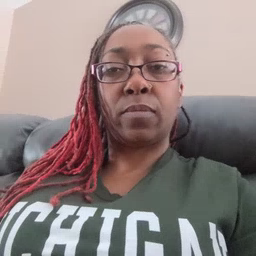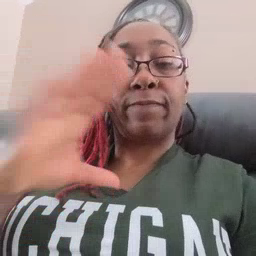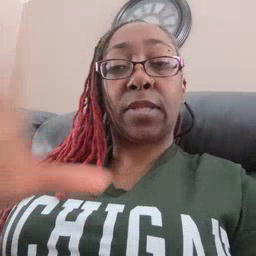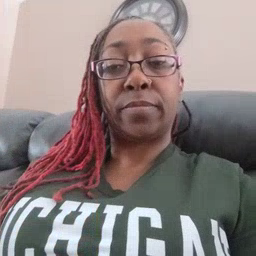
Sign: fine